Interaction volume radius: 10 \u00c5
Interaction volume height: 40 \u00c5
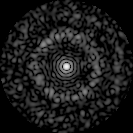
Disorder parameter: 0.8326